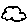
Label: cloud